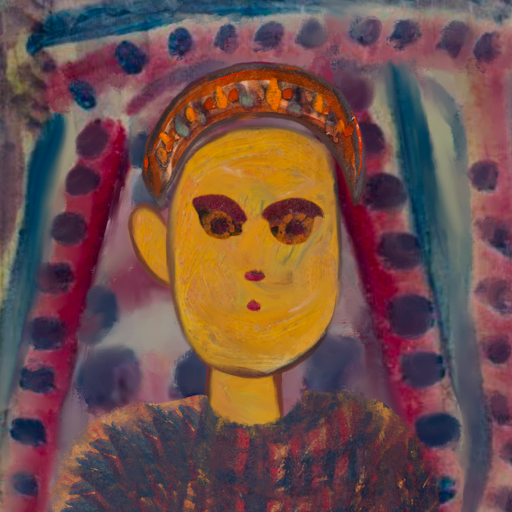
Background: HillGirl, Head And Neck Front: After_Raid, Face Front: Doll, Bust: In_The_Sun, Hair Front: Blank, Head Accessory: Hypocrite, Second Necklace: Blank, Necklace: Blank, Baby: Blank